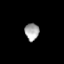
Tissue: lung
Cell type: T cells
Senescence score: 0.2411
Nuclear area (px): 237
Mean DAPI intensity: 167.92